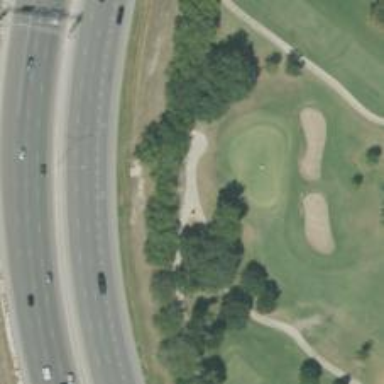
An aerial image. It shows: Path for both road and golf.